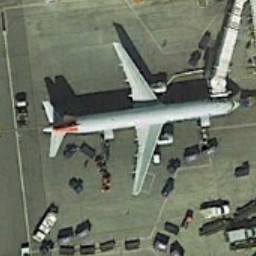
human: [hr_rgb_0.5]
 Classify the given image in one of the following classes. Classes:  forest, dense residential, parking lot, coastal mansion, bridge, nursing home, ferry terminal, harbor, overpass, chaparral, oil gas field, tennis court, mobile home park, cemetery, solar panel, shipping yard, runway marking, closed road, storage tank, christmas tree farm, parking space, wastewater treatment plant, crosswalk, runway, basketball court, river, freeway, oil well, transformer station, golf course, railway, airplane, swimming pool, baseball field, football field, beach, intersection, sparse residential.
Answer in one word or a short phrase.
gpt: airplane